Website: crate-barrel
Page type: delivery-shipping
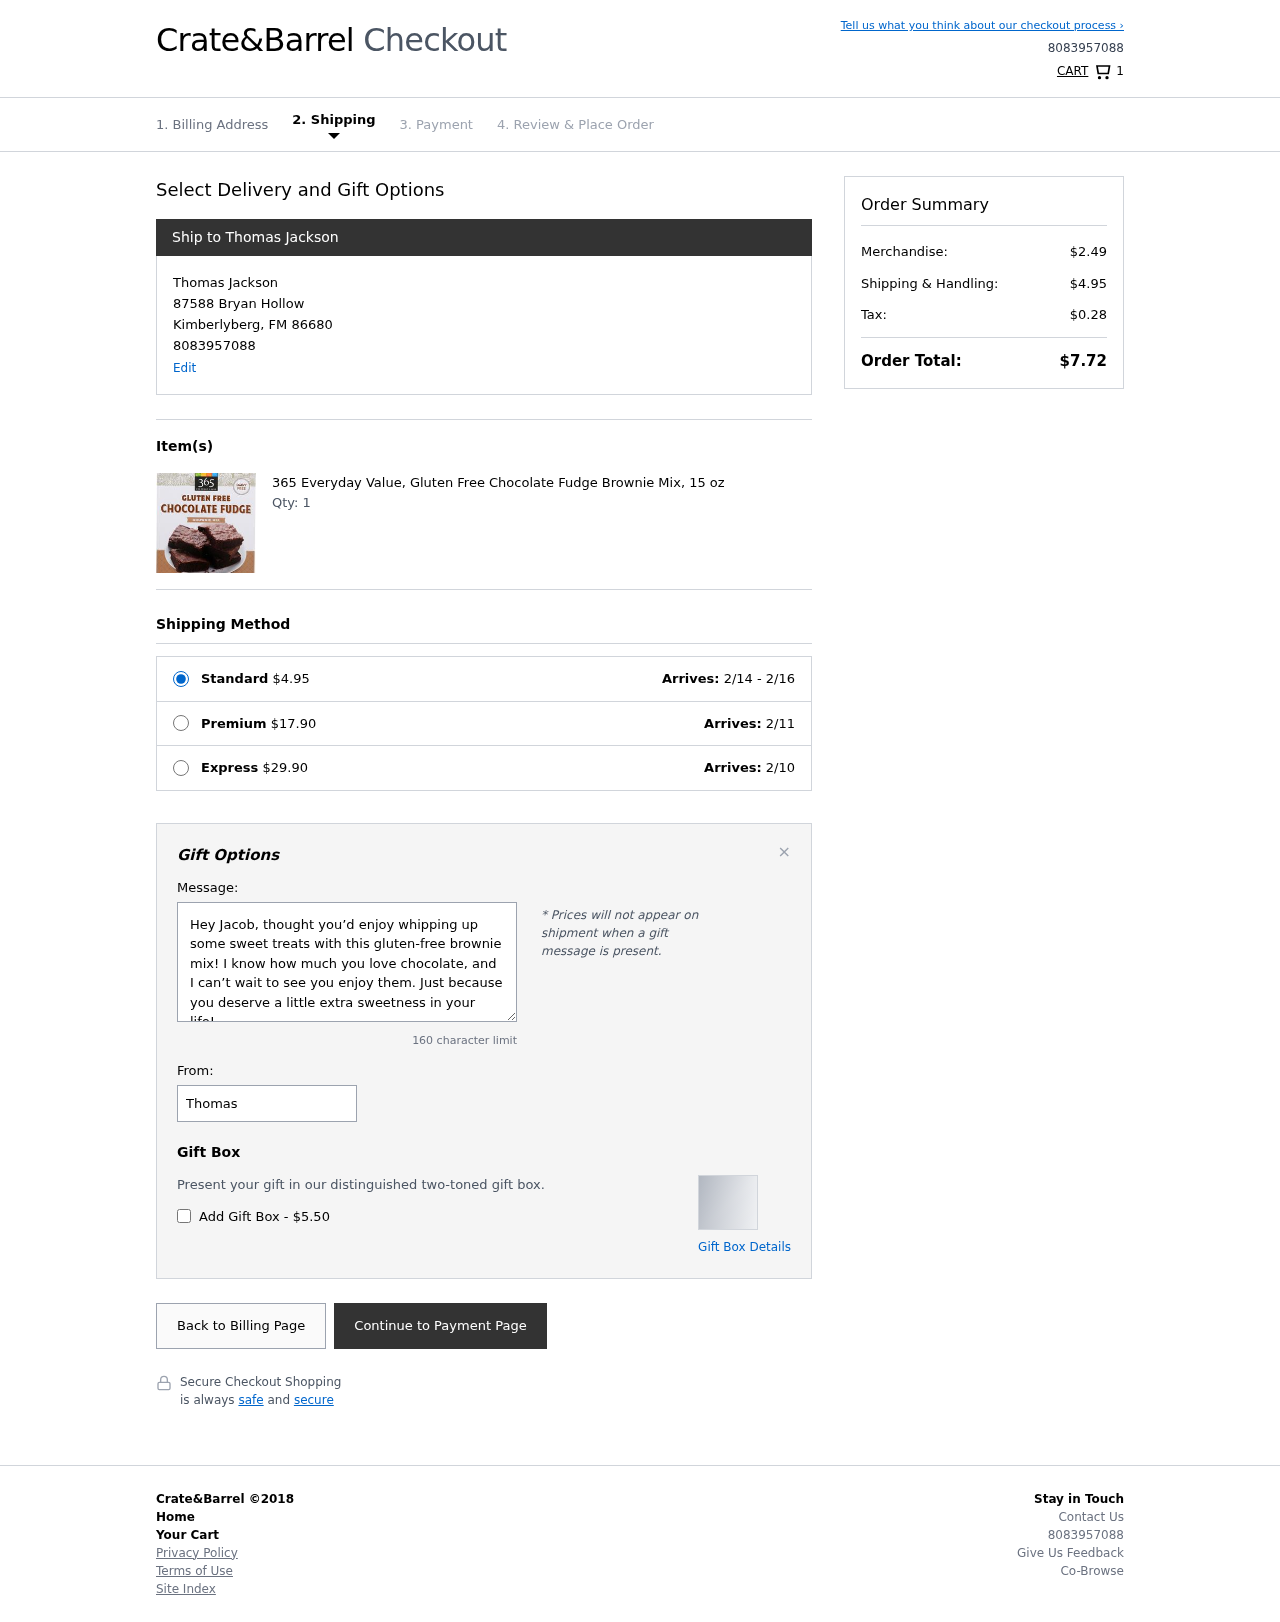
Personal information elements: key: PII_CITY
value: Kimberlyberg
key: PII_FULLNAME
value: Thomas Jackson
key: PII_PHONE
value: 8083957088
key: PII_POSTCODE
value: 86680
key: PII_STATE_ABBR
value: FM
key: PII_STREET
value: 87588 Bryan Hollow
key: PII_FIRSTNAME
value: Thomas
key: PII_LASTNAME
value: Jackson
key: PII_FULLNAME2
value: Thomas Jackson
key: PII_FULLNAME3
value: Thomas Jackson
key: PII_FIRSTNAME2
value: Thomas
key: PII_FIRSTNAME3
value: Thomas
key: PII_LASTNAME2
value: Jackson
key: PII_LASTNAME3
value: Jackson
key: PII_FIRSTNAME_DERIVED
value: Thomas
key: PII_LASTNAME_DERIVED
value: Jackson
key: PII_FULLNAME_DERIVED
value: Thomas Jackson
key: PII_NAME_FULL_DERIVED
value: Thomas Jackson
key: PII_PHONE_LINE
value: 7088
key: PII_PHONE_SUFFIX
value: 7088
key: PII_PHONE2
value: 8083957088
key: PII_PHONE3
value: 8083957088
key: PII_PHONE_NUMERIC
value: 8083957088
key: PII_PHONE_LINE_NUMERIC
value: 7088
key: PII_PHONE_SUFFIX_NUMERIC
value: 7088
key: PII_PHONE2_NUMERIC
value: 8083957088
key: PII_PHONE3_NUMERIC
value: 8083957088
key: PII_PHONE_DIGITS
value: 8083957088
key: PII_PHONE_LAST4
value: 7088
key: PII_GIFT_MESSAGE
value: Hey Jacob, thought you’d enjoy whipping up some sweet treats with this gluten-free brownie mix! I know how much you love chocolate, and I can’t wait to see you enjoy them. Just because you deserve a little extra sweetness in your life!
Thomas
Product elements: key: PRODUCT1_NAME
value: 365 Everyday Value, Gluten Free Chocolate Fudge Brownie Mix, 15 oz
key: PRODUCT1_QUANTITY
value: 1
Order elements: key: ORDER_NUM_ITEMS
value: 1
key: ORDER_SHIPPING_COST
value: $4.95
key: ORDER_DELIVERY_DATE
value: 2/14 - 2/16
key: PREMIUM_SHIPPING_COST
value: $17.90
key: PREMIUM_DELIVERY_DATE
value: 2/11
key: EXPRESS_SHIPPING_COST
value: $29.90
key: EXPRESS_DELIVERY_DATE
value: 2/10
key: ORDER_SUBTOTAL
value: $2.49
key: ORDER_SHIPPING_COST2
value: $4.95
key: ORDER_TAX
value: $0.28
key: ORDER_TOTAL
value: $7.72